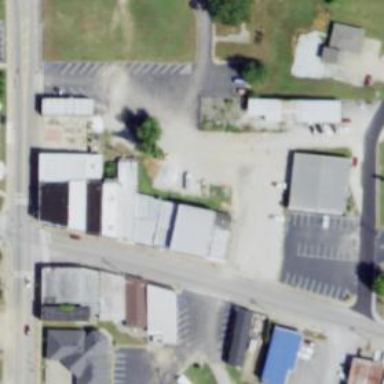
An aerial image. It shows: Retail building.